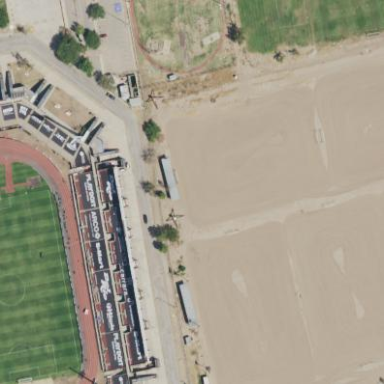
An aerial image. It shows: Soccer pitch for leisure land activities.